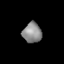
Tissue: lung
Cell type: Epithelial cells
Senescence score: 0.2222
Nuclear area (px): 370
Mean DAPI intensity: 139.395